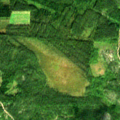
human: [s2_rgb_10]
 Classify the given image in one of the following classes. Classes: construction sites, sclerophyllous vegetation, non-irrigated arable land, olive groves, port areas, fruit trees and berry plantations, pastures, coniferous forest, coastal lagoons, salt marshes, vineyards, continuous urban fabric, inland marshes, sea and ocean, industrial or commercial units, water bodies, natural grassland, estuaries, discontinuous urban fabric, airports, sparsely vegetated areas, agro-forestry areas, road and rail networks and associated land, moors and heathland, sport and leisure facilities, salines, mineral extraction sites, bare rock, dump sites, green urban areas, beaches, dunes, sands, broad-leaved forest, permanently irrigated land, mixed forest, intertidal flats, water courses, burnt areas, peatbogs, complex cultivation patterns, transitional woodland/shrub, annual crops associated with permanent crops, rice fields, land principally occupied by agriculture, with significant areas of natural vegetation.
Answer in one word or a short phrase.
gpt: coniferous forest, mixed forest, transitional woodland/shrub